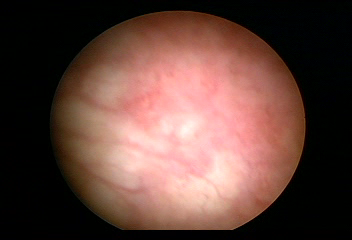
Modality: WLC
Class: Normal mucosa
Bladder cancer association: No